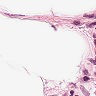
Metastatic tissue present: no